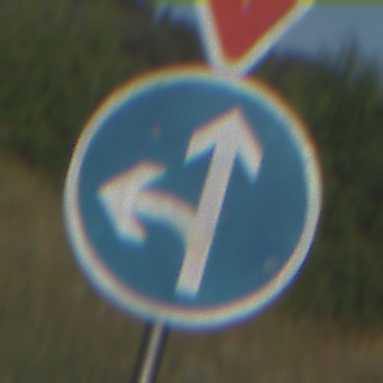
Verkehrszeichen: VorgeschriebeneFahrtrichtungGeradeausOderLinks
Zusatzzeichen oben: VorfahrtGewaehren
Umgebung: Outdoor, Nature
Tageszeit: MorningAfternoon
Wetter: Clear
Licht: Natural
Jahreszeit: NotSpecified
Kontrast: HighContrast